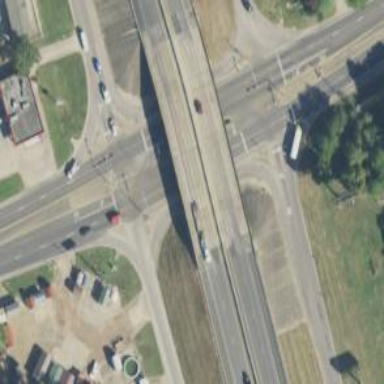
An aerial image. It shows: Bridge on trunk expressway.